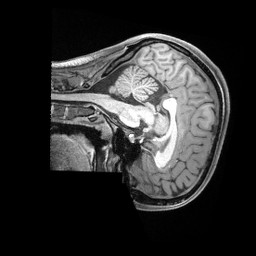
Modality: T1w
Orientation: sagittal
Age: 20
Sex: female
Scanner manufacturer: siemens
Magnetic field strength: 3 T
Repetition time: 2.4 s
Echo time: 0.00226 s